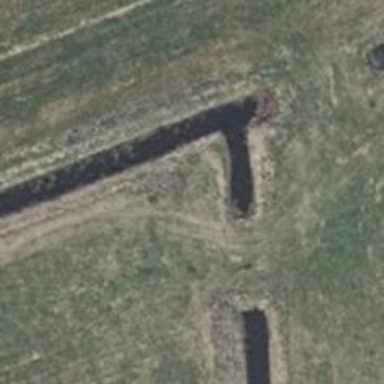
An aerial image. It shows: Culvert tunnel.